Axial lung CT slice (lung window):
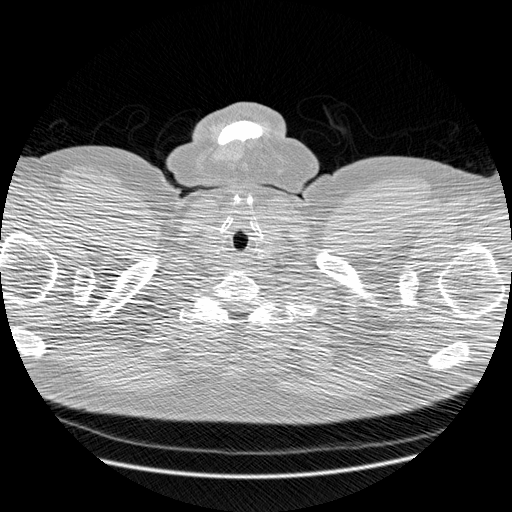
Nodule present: no